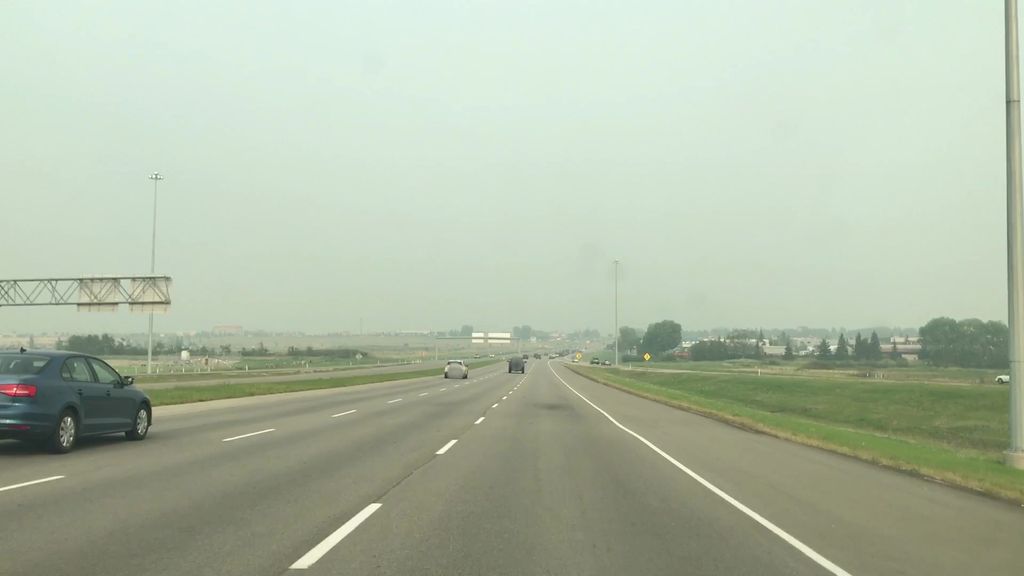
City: edmonton